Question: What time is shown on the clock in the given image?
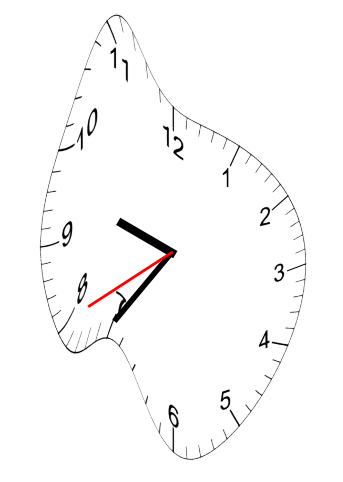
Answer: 09:35:40